Field crop: maize
Growth stage: 2
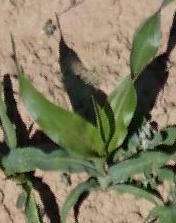
Species: maize